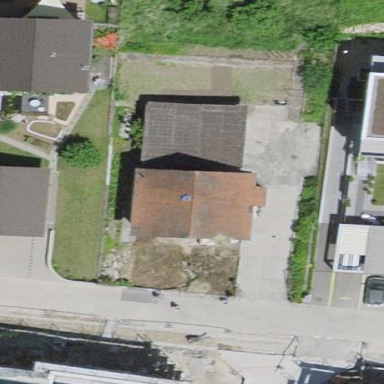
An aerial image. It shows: Building.